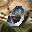
Label: 0